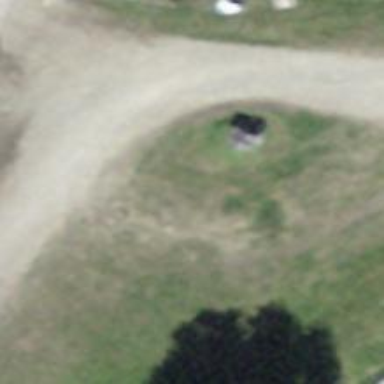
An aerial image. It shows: Picnic table located in leisure land area.